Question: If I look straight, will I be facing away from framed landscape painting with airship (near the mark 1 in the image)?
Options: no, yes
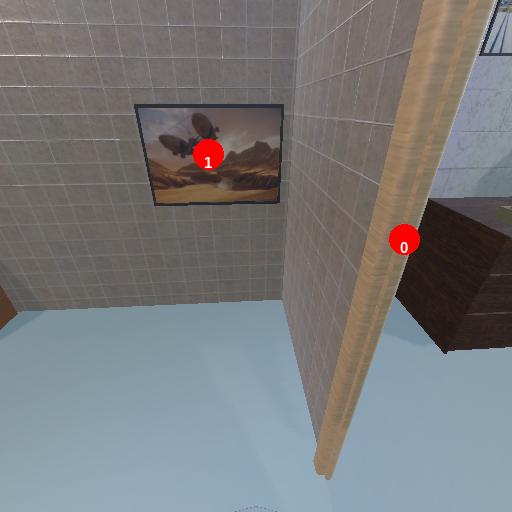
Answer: no